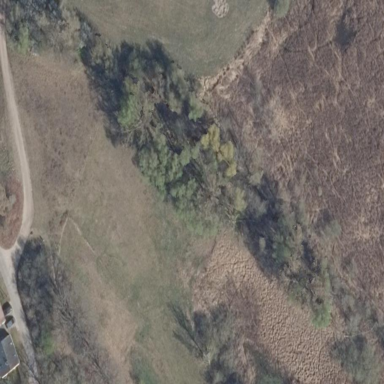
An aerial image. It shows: Patch of scrub vegetation.